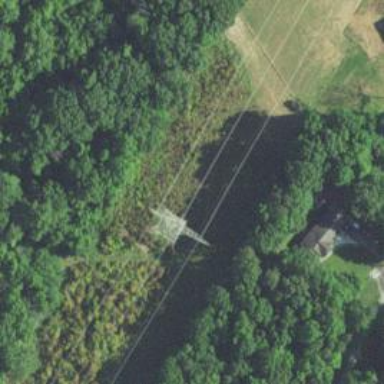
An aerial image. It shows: Power tower.